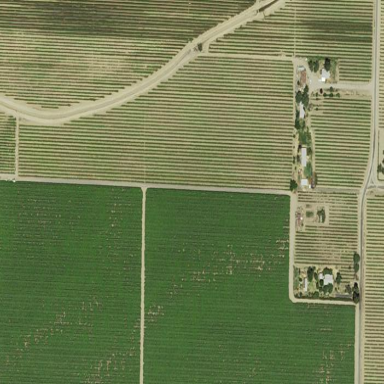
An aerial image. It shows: Vineyard.